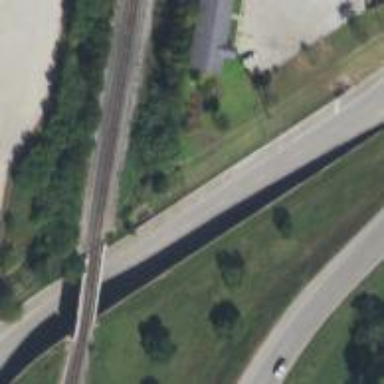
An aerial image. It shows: Secondary road with frontage road alongside.